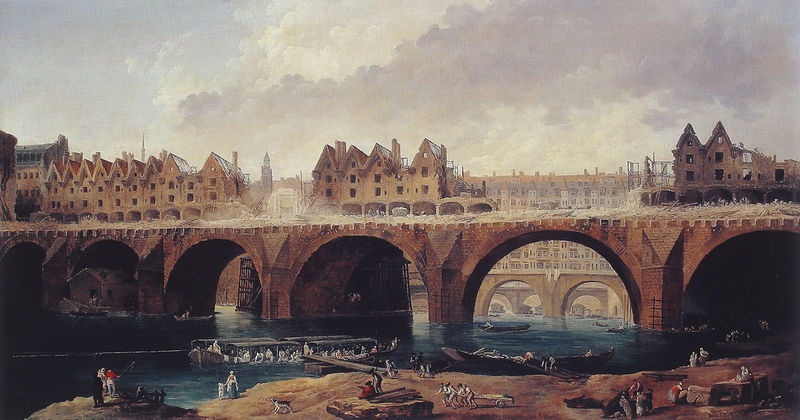
Titel: Die Zerstörung der Häuser auf der Pont Notre-Dame im Jahr 1786
Künstler: Hubert Robert
Institution: Karlsruhe, Staatliche Kunsthalle
Schlagwörter: gemälde, himmel, mann, wasser, wolken, fluss, menschen, stadt, ufer, frau, haus, hund, rot, wolke, leute, faru, mensch, stein, bild, häuser, brücke, land, kind, boot, boote, karren, turm, schiff, bogen, massiv, ziehen, arbeiter, wagen, steg, zerstörung, bögen, angel, ölmalerei, dreck, zerstört, sklaven, tunnel, angler, aufbau, erdbeben, goldschmiede